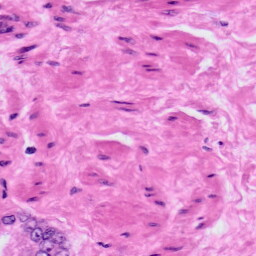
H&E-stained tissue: Prostate